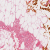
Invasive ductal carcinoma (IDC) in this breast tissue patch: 0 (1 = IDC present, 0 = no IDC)